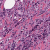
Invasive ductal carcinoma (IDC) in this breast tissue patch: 1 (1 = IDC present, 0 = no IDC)